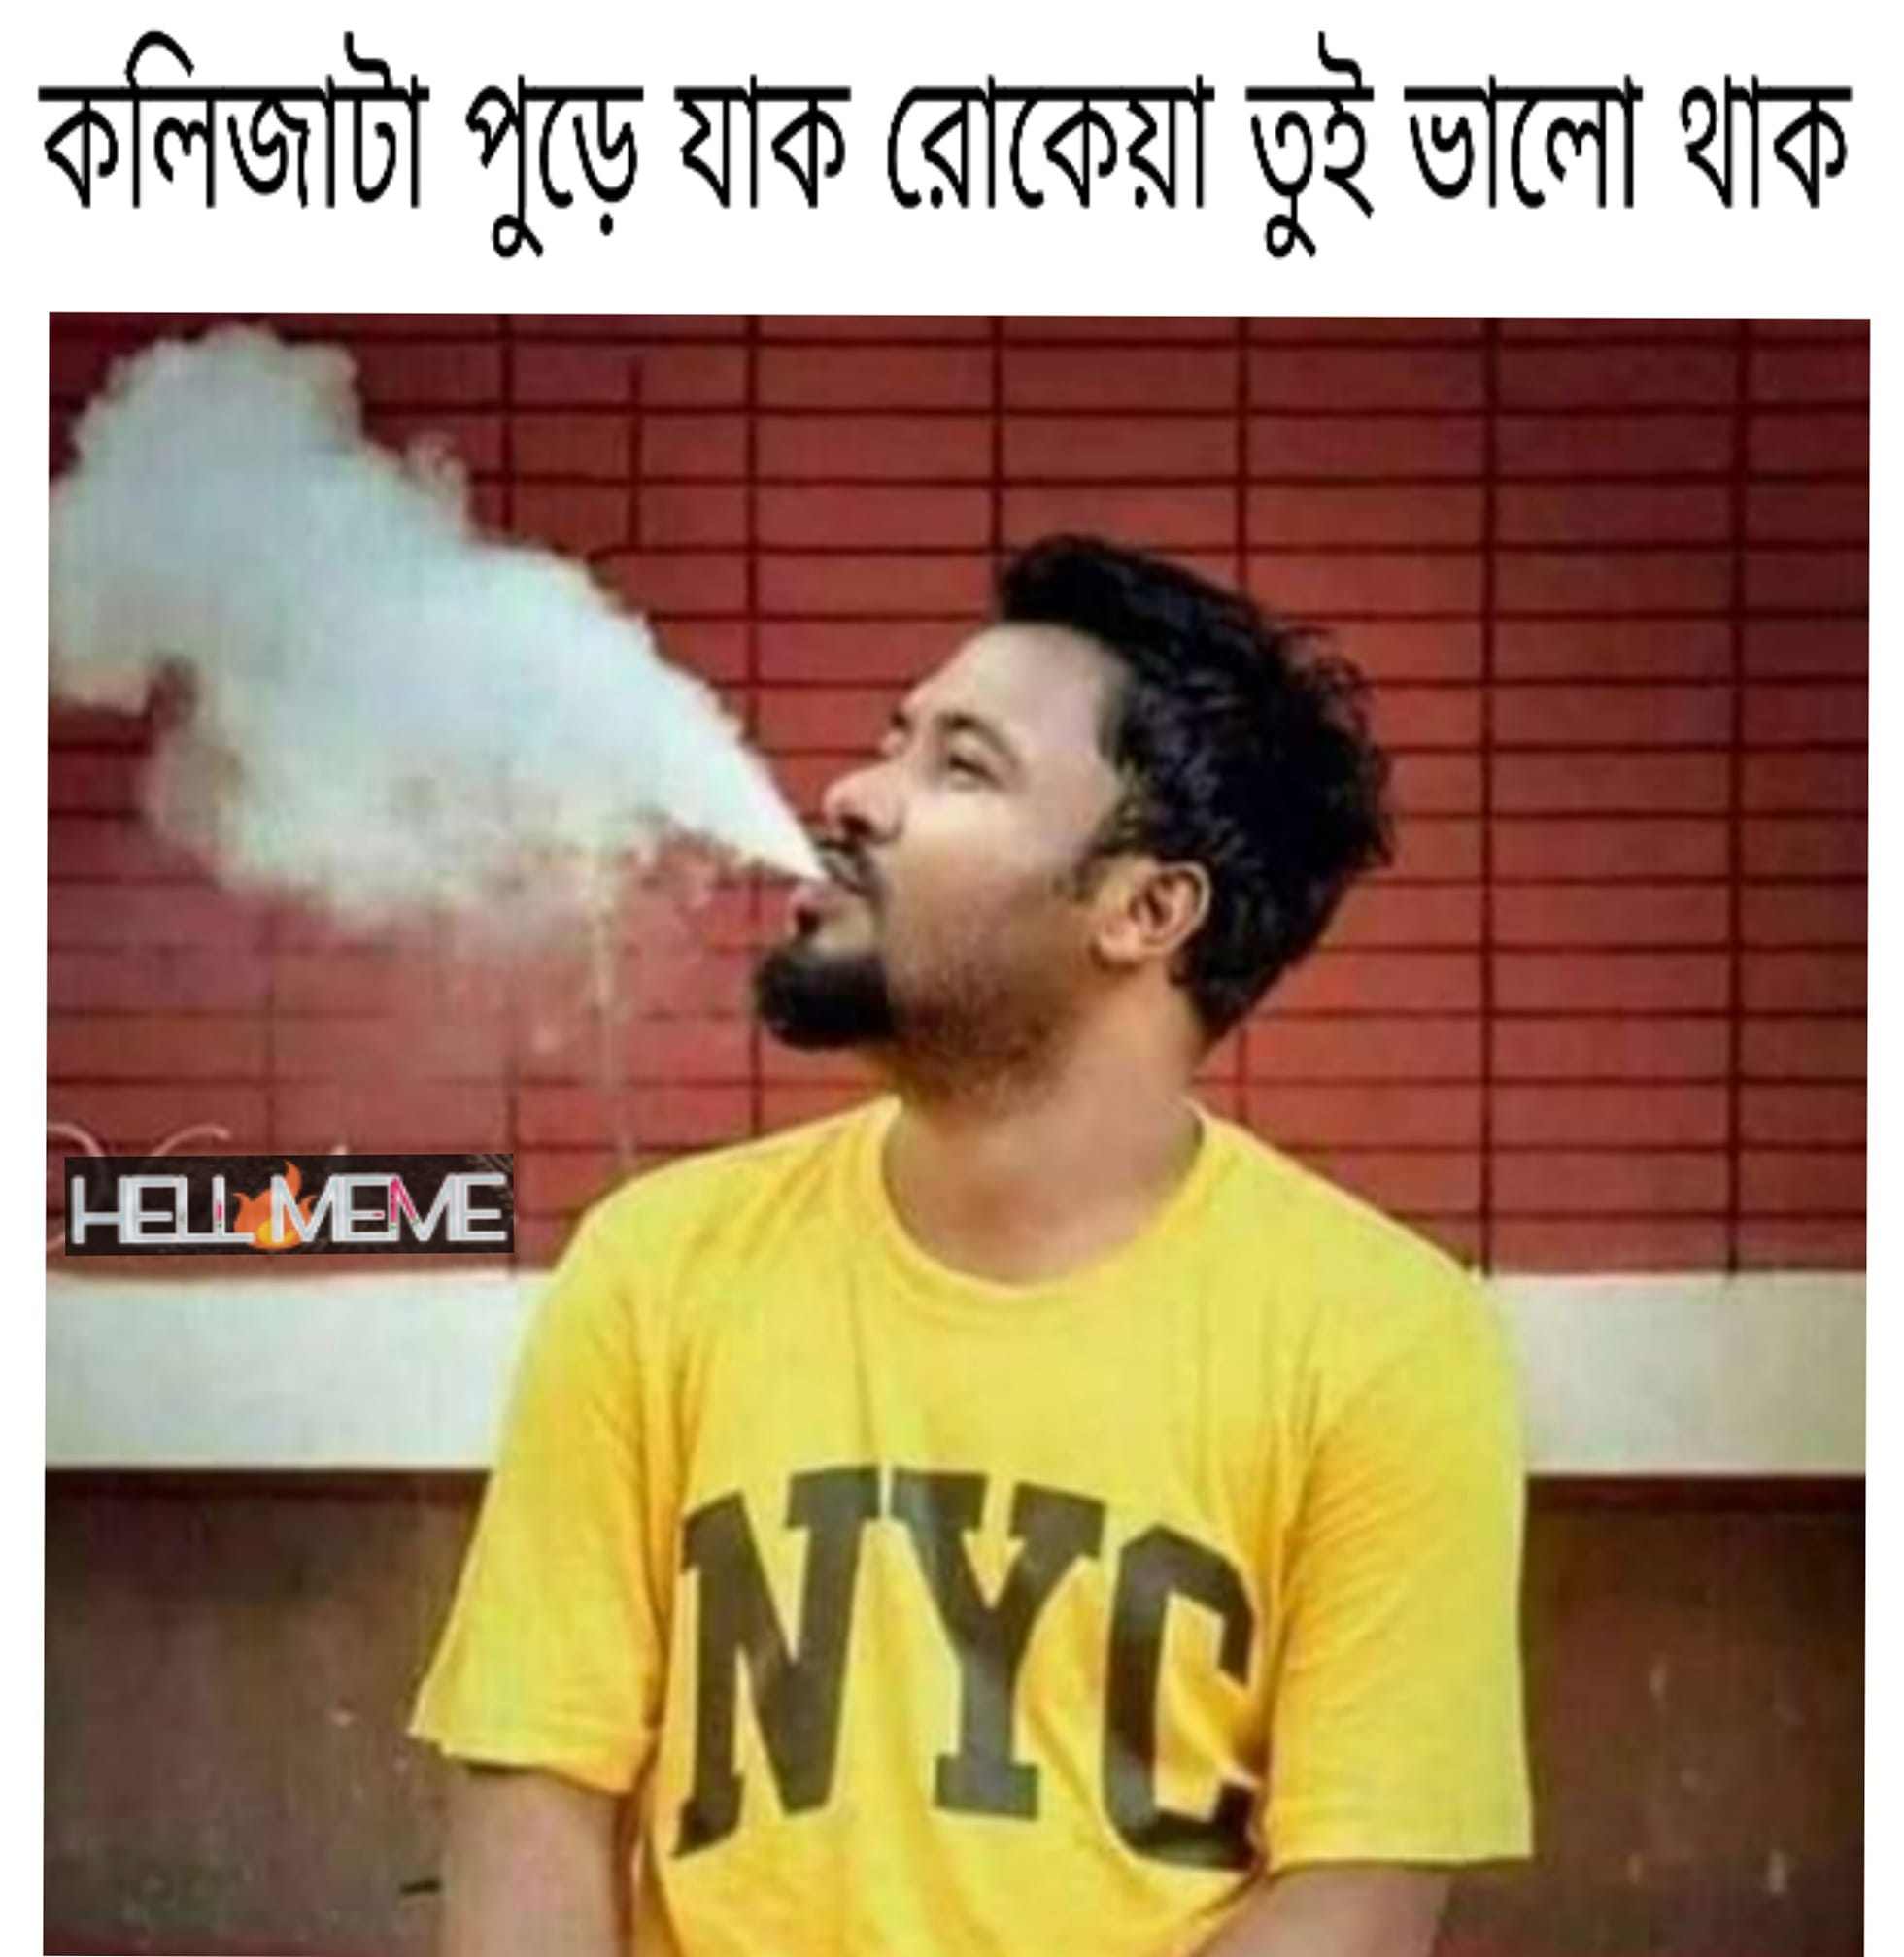
Caption: কলিজাটা পুড়ে যাক  রোকেয়া তুই ভালো থাক
Label: hate